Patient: sex M, age 23
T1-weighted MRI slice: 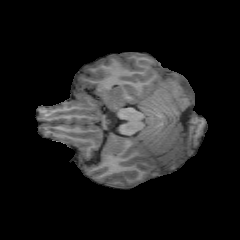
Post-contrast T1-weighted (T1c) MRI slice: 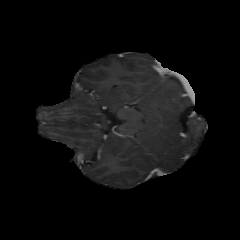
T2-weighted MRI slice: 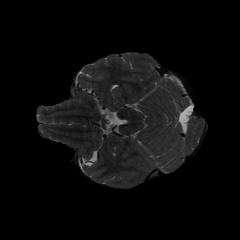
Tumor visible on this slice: no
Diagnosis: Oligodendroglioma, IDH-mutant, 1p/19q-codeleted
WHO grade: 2